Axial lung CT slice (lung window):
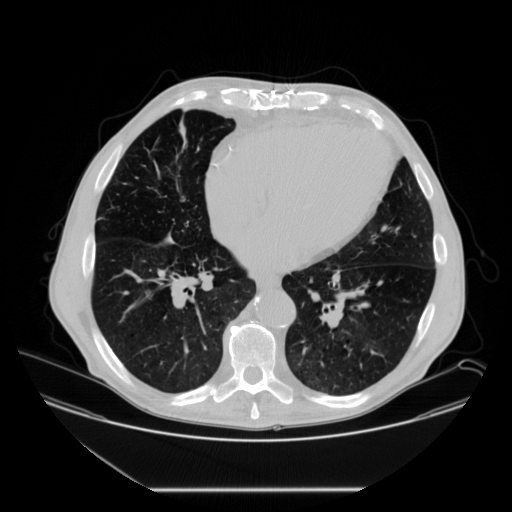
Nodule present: no